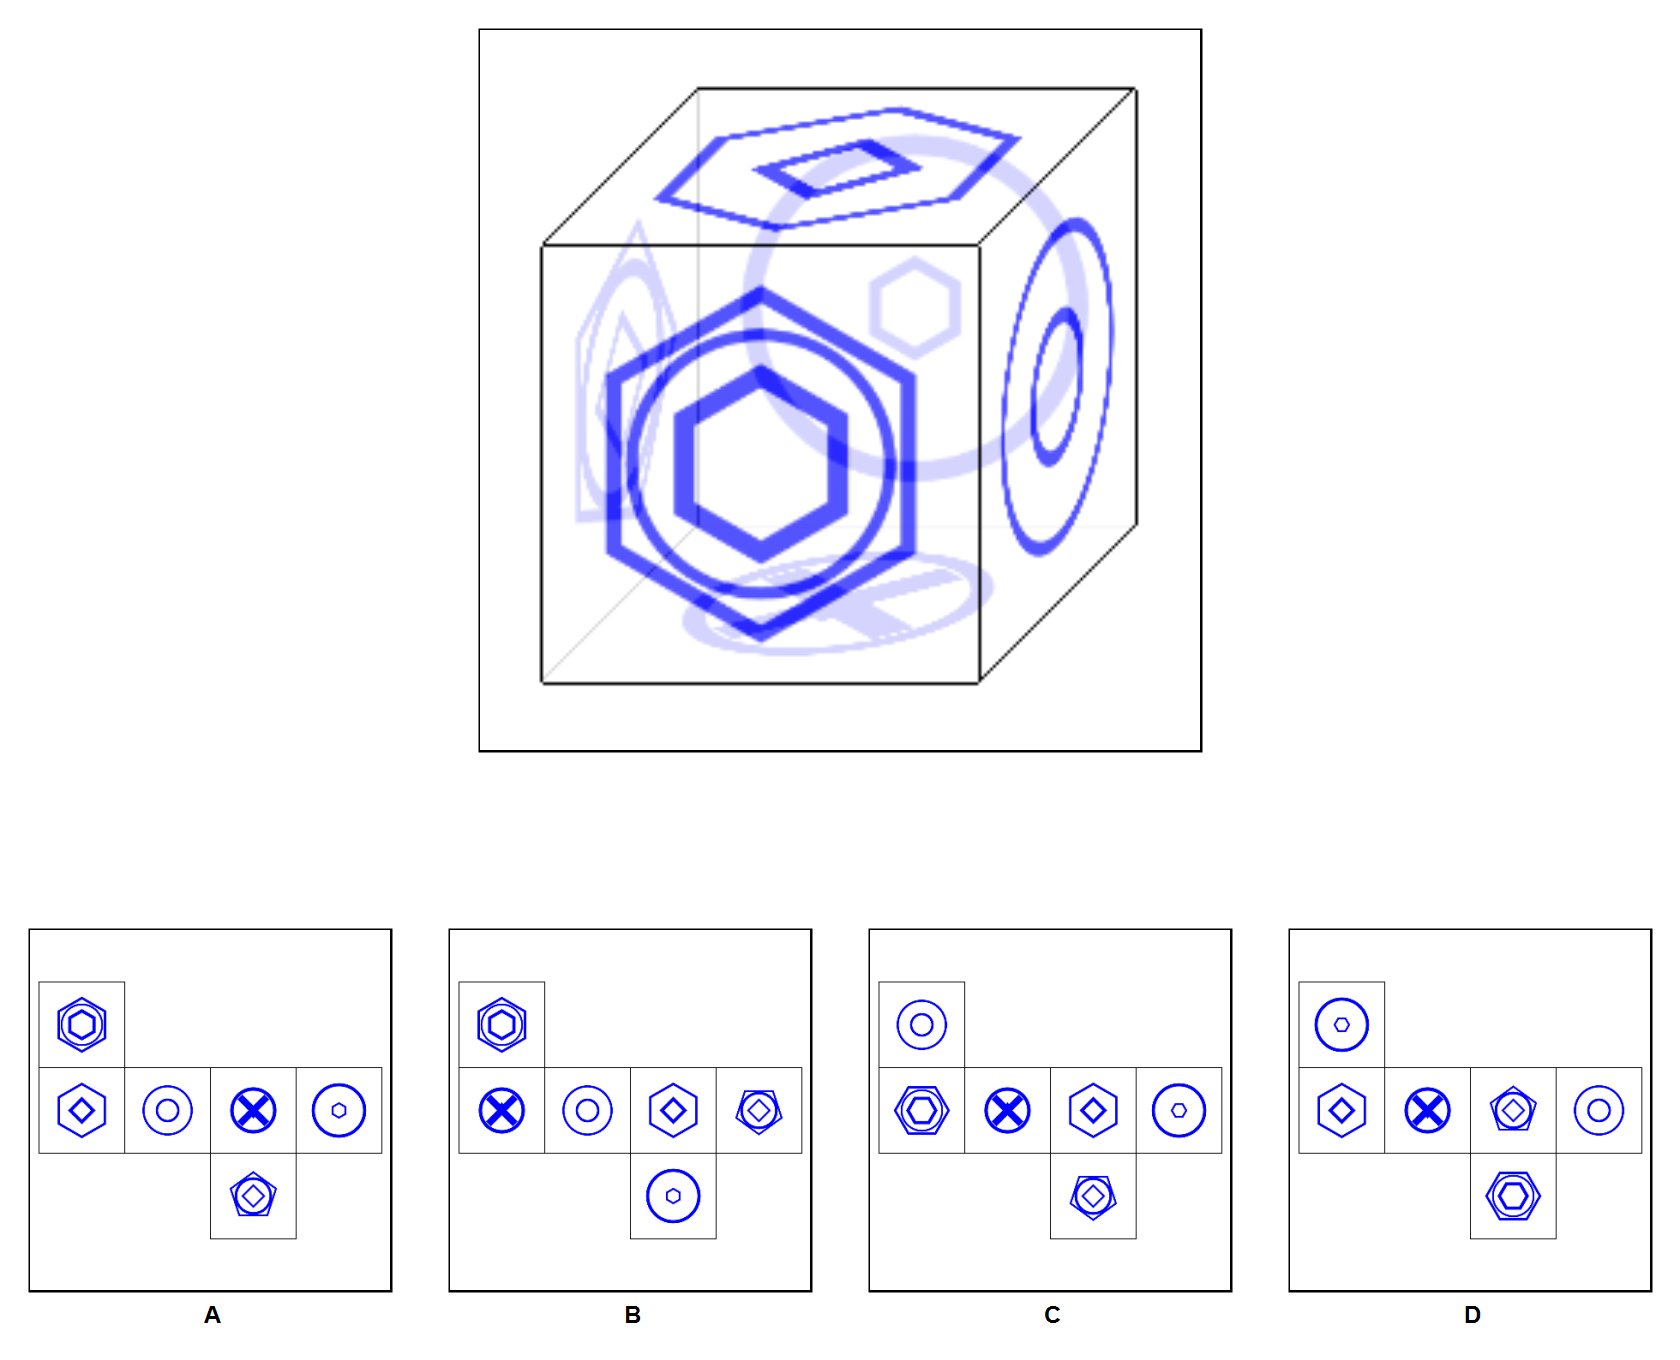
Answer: B